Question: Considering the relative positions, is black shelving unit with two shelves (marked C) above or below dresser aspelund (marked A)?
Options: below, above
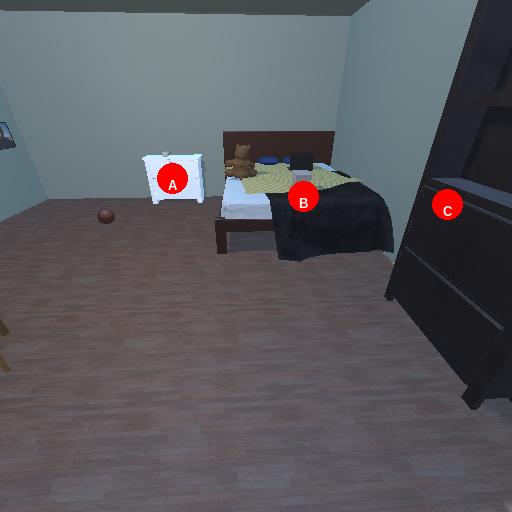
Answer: below